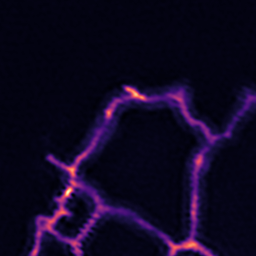
Label: Super-resolution ER image